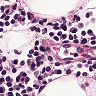
Metastatic tissue present: no